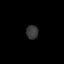
Tissue: lung
Cell type: T cells
Senescence score: 0.204
Nuclear area (px): 163
Mean DAPI intensity: 56.16